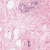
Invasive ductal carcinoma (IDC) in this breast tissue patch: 0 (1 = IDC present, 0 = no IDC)